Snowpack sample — Buffalo Mountain, Silverthorne, Colorado, USA (2/22/26, 2:02 PM MST)
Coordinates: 39.622, -106.113
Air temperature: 33 °F
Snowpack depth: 63 cm
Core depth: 10 cm
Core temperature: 30.2 °F
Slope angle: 11°, slope face: 116°
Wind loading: low
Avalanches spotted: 0
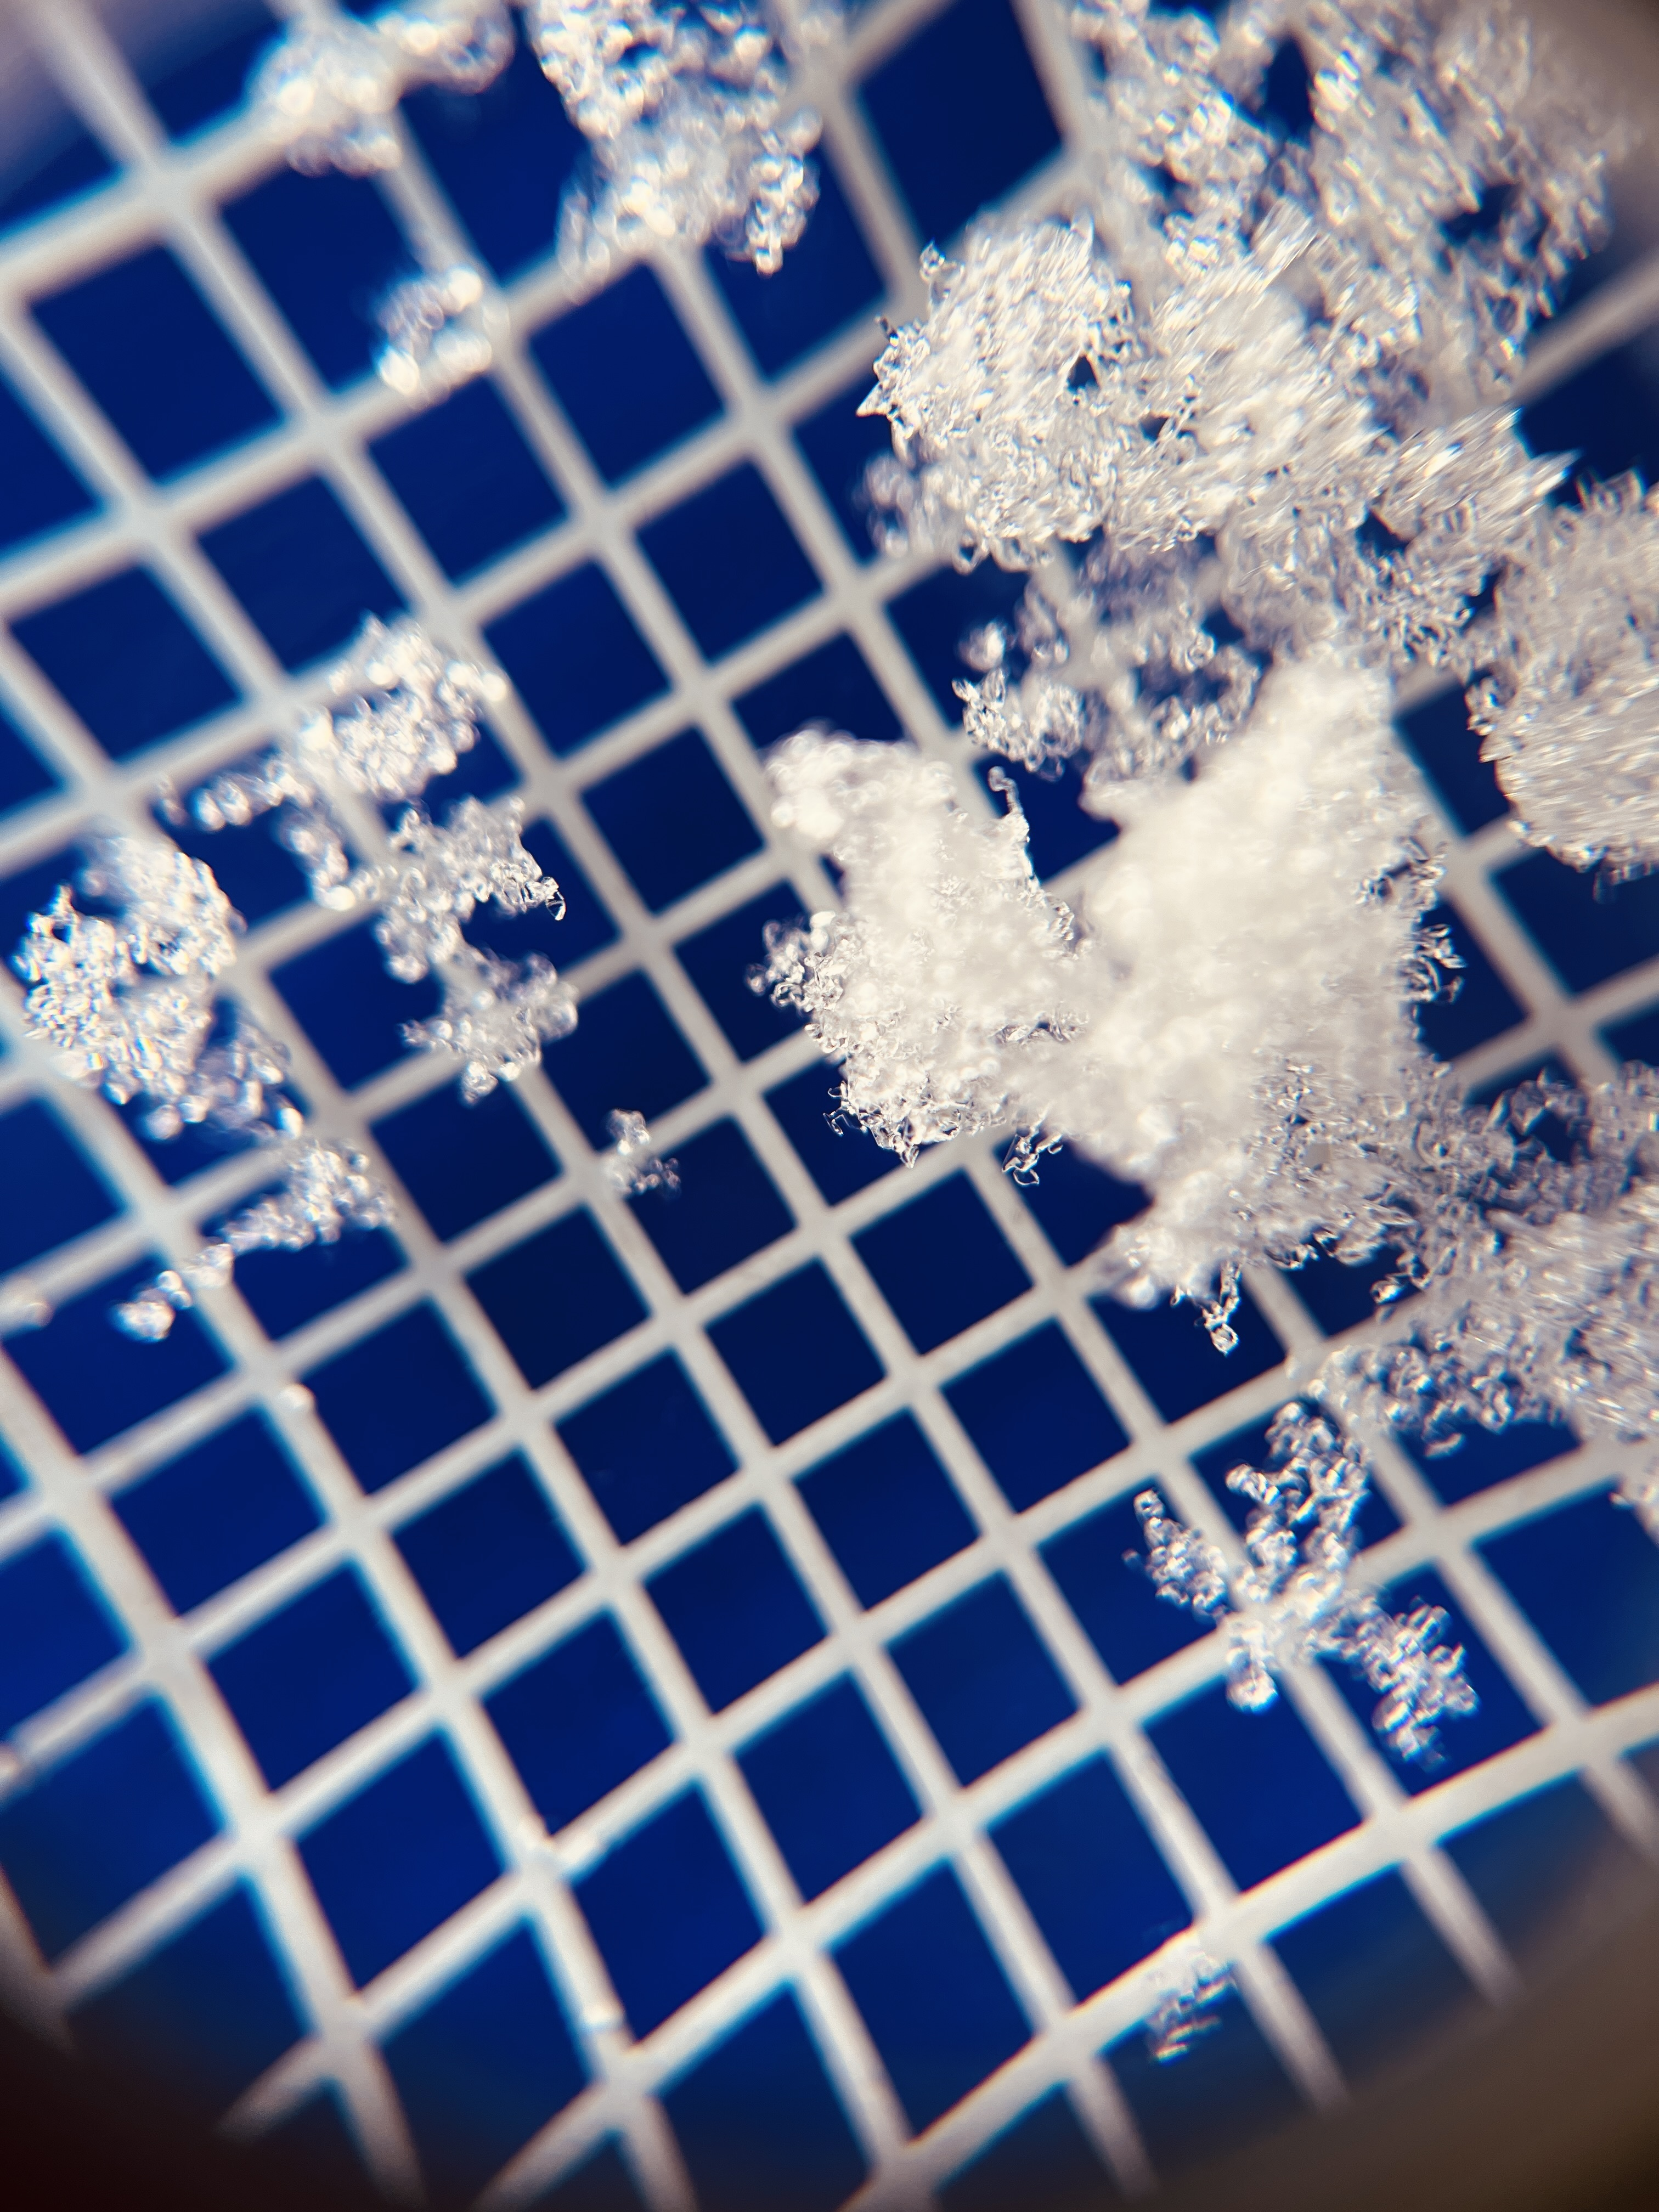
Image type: magnified_profile
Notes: In a firebreak similar to site 1, minimal wind loading with no spotted avalanches (not many faces in view though)